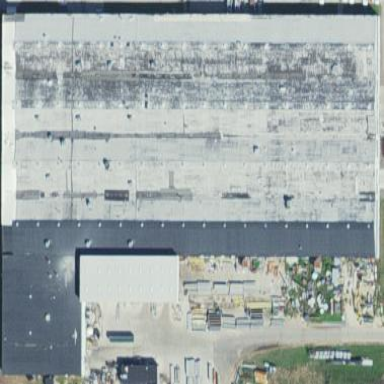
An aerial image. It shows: Industrial building used for works.